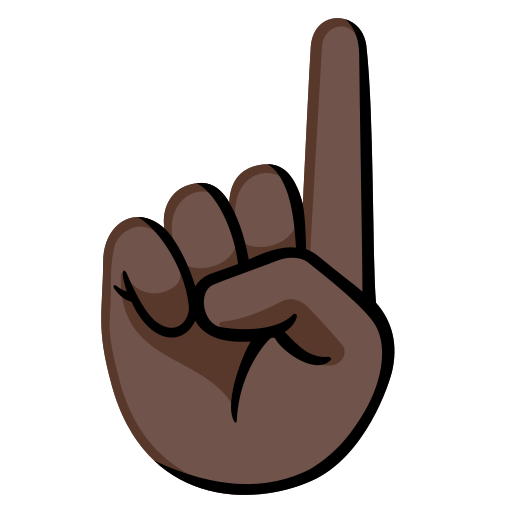
Emoji: ☝🏿